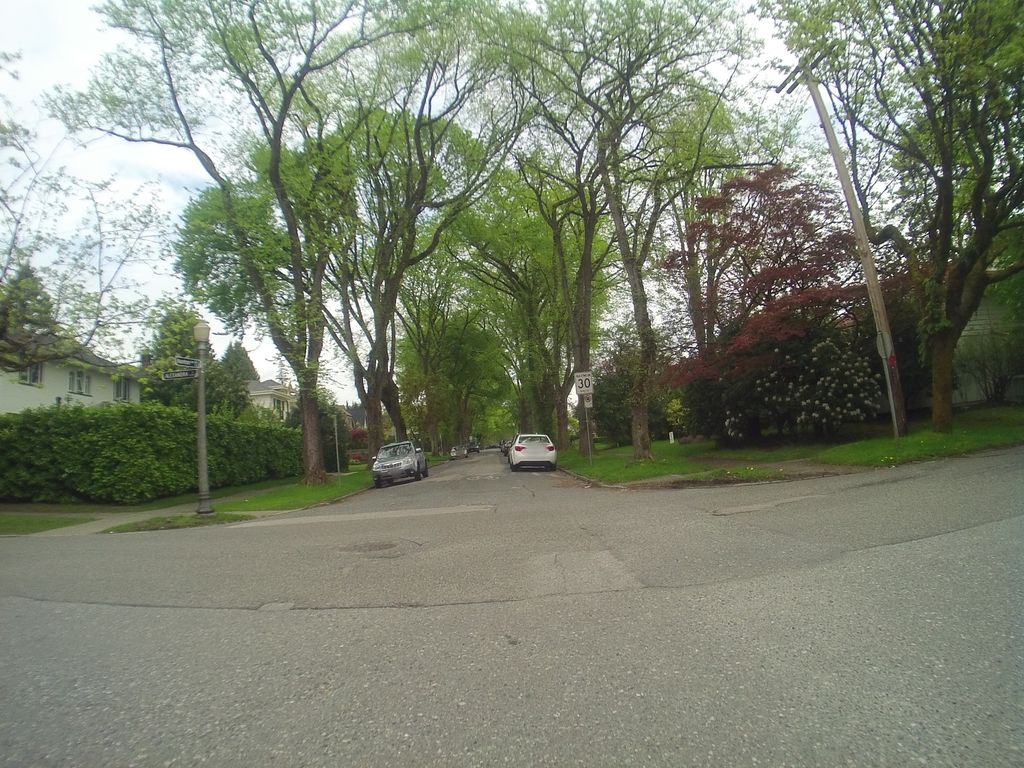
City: vancouver